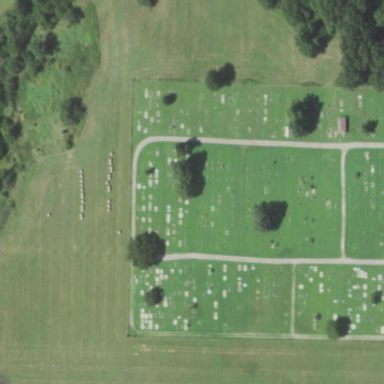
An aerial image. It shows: Cemetery.